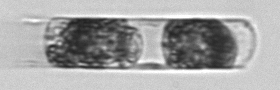
Label: Hemiaulus